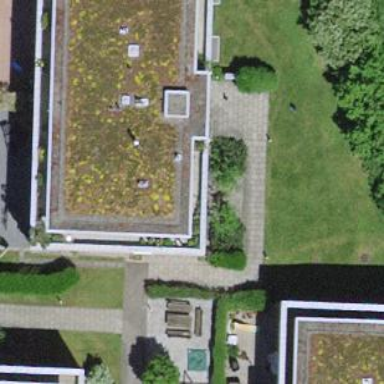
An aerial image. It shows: Building.